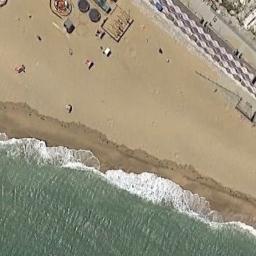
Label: beach